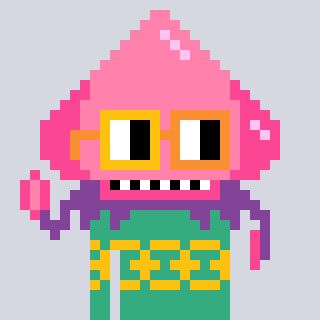
a pixel art character with square yellow and orange glasses, a squid-shaped head and a teal-colored body on a cool background